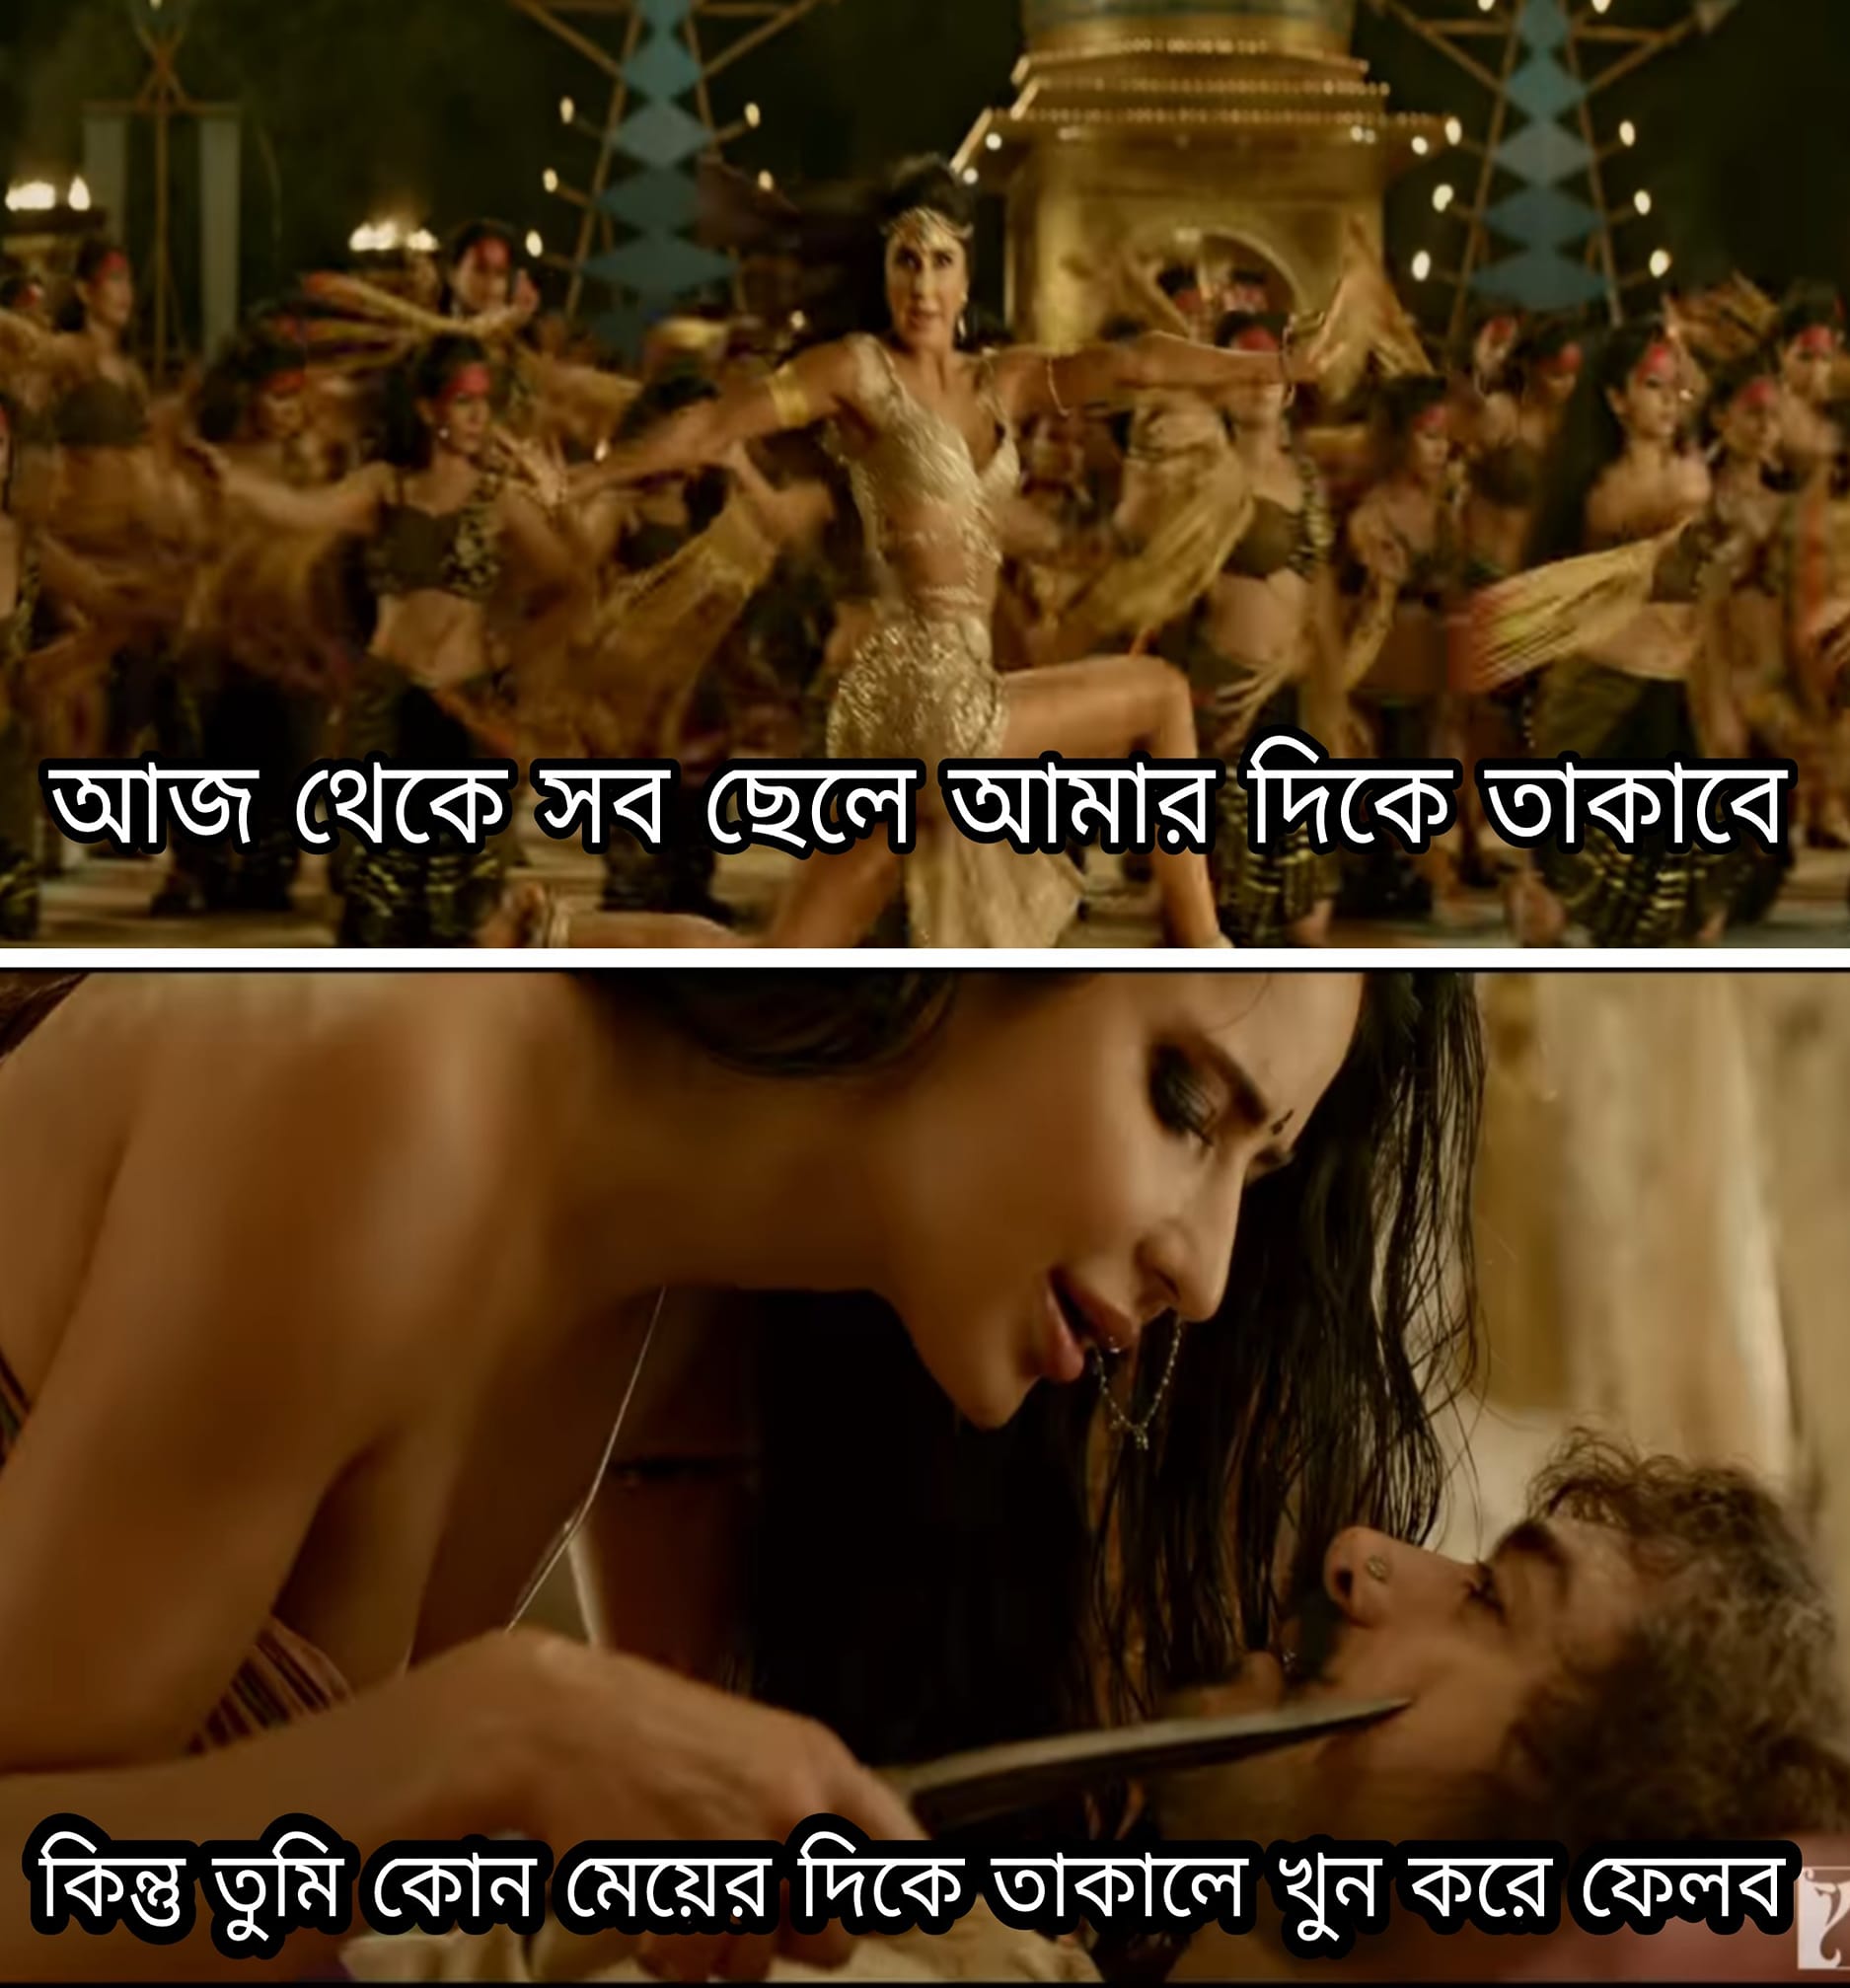
Caption: আজ থেকে সব ছেলে আমার দিকে তাকাবে    কিন্তু তুমি কোন মেয়ের দিকে তাকালে খুন করে ফেলব
Label: non-hate